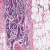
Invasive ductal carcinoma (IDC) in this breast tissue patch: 0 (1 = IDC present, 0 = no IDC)